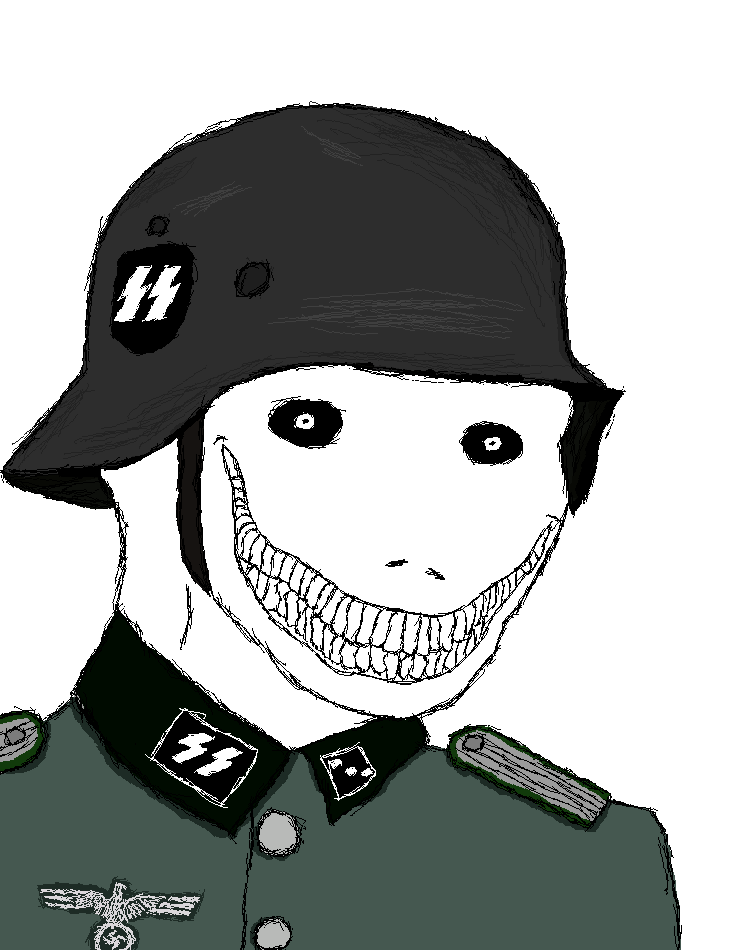
Label: 5_Oomer